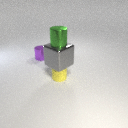
small green metal cylinder above large gray metal cube